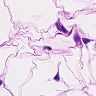
Metastatic tissue present: no